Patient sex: M
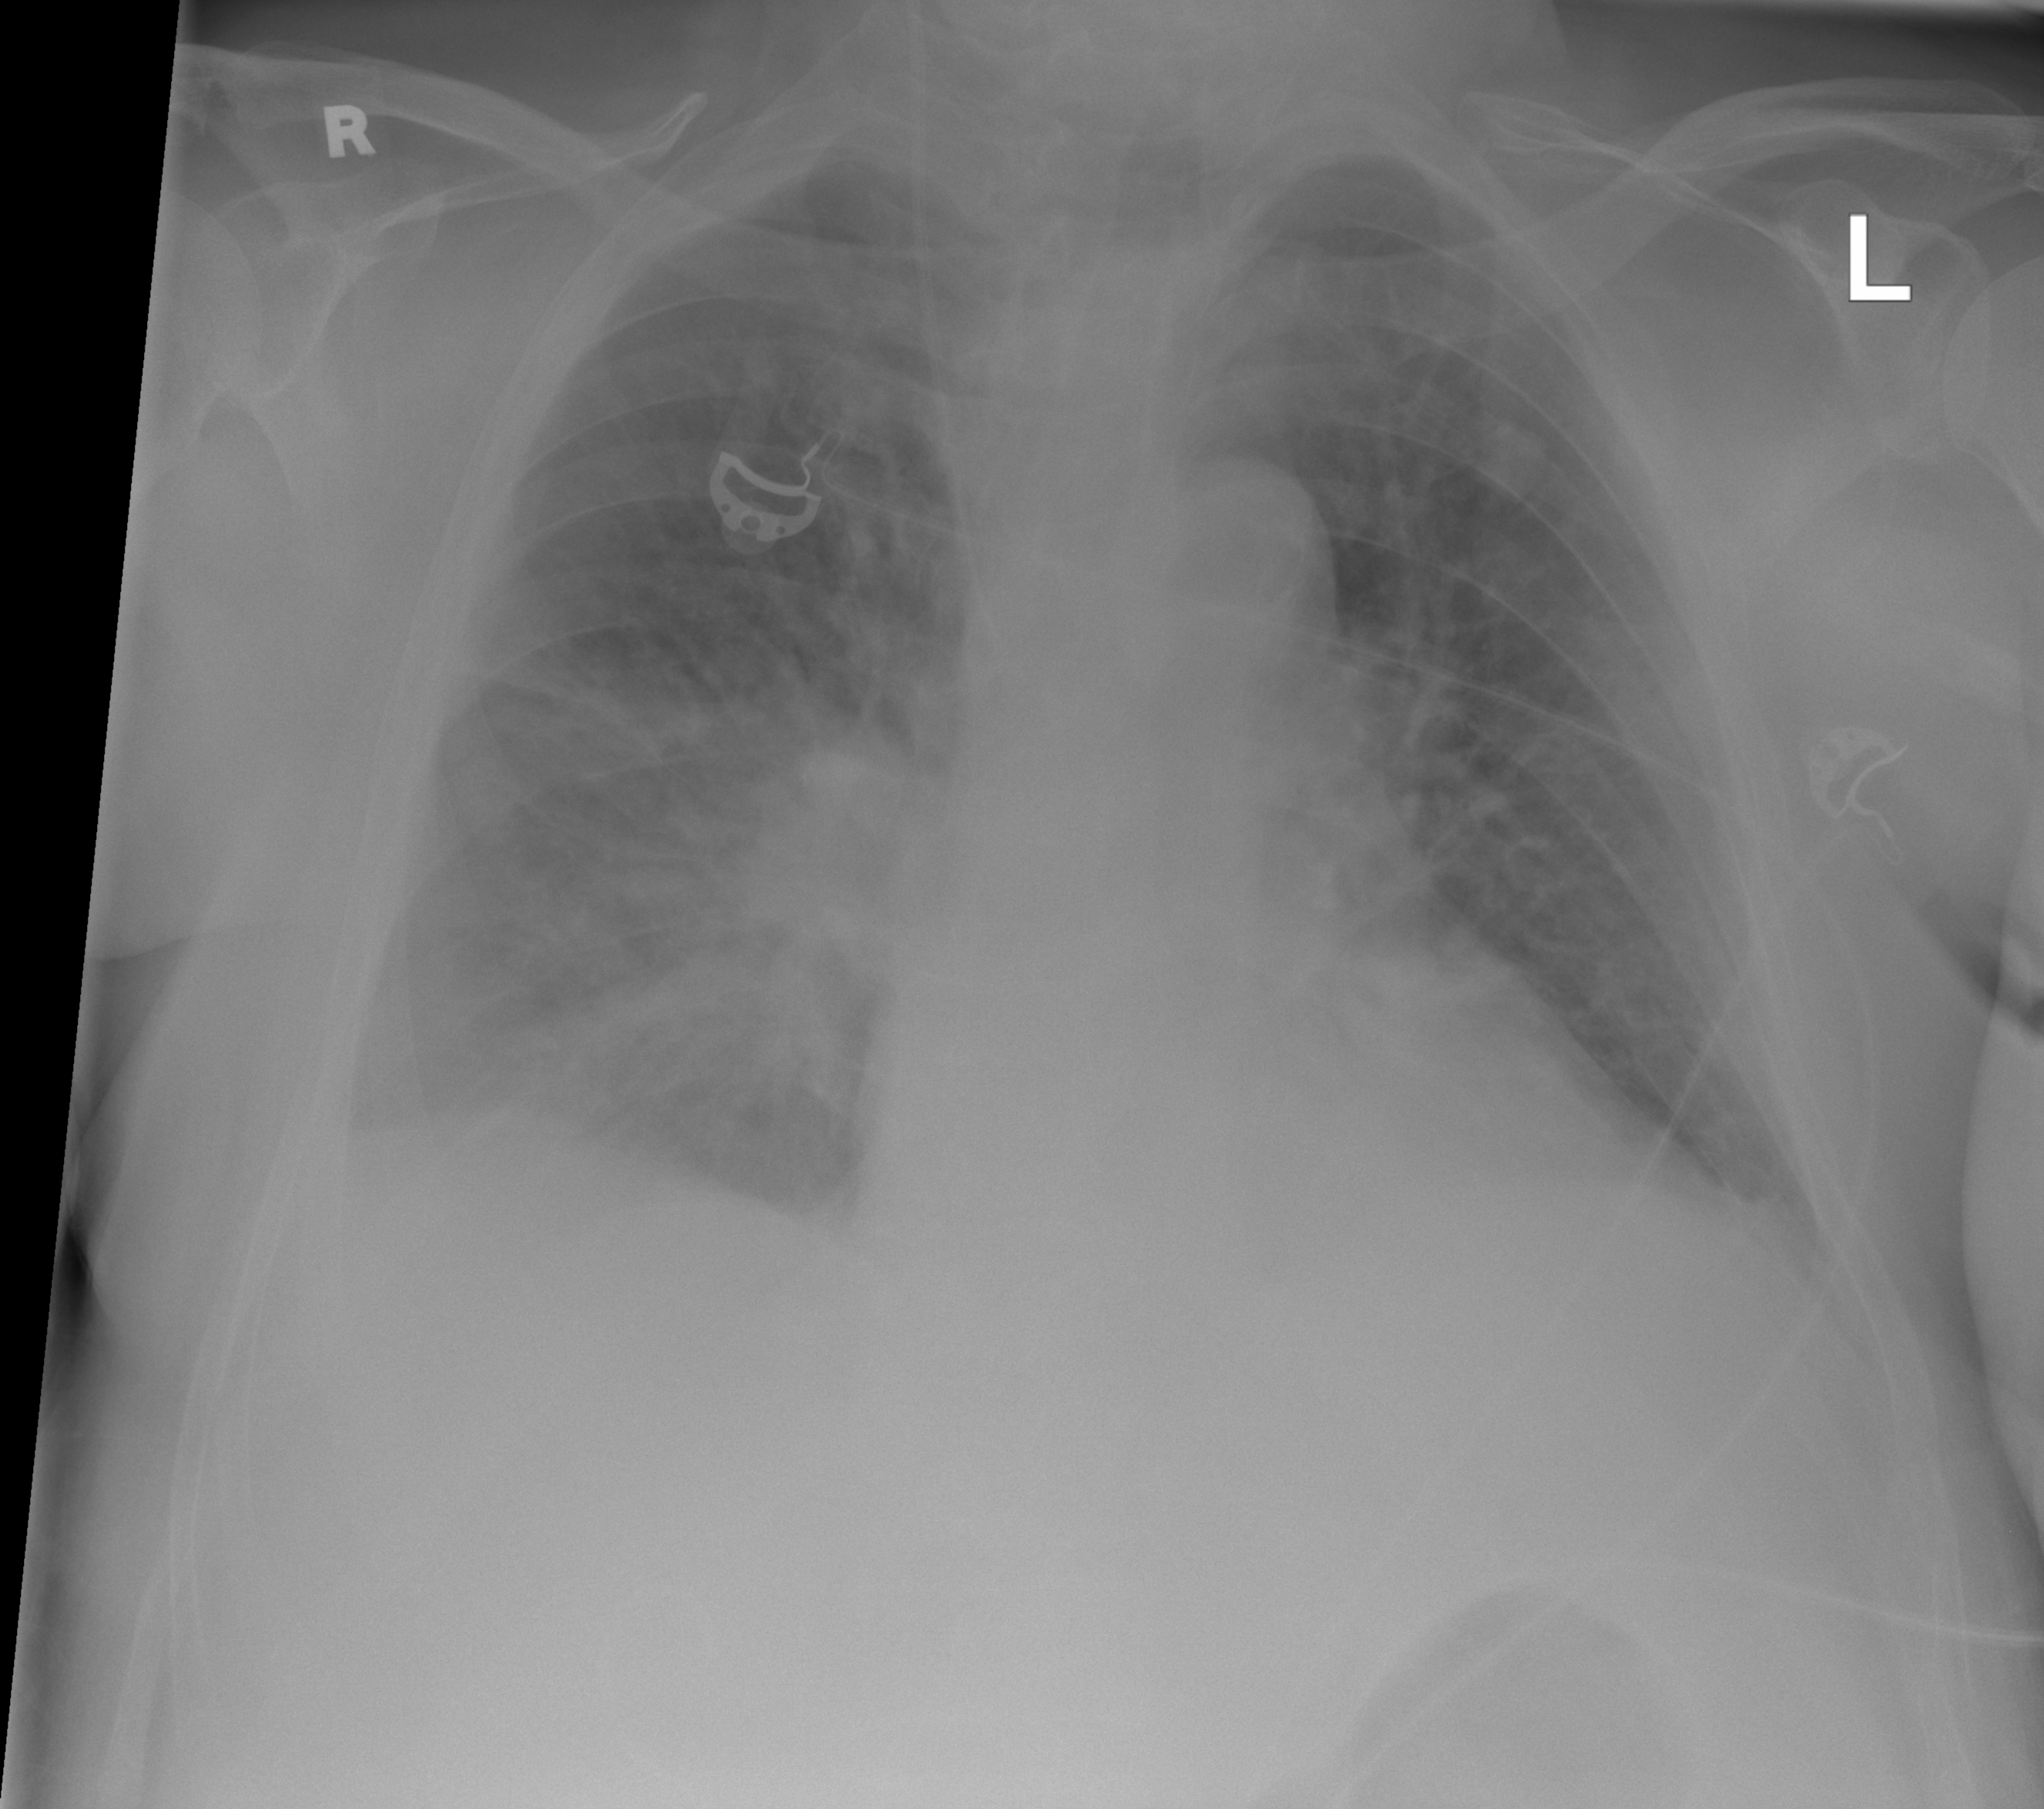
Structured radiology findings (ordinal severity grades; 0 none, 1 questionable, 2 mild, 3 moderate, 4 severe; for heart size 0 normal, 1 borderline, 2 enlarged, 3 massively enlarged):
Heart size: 0
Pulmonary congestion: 2
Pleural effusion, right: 2
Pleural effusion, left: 0
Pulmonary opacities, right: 2
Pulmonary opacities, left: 0
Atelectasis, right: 2
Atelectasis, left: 1